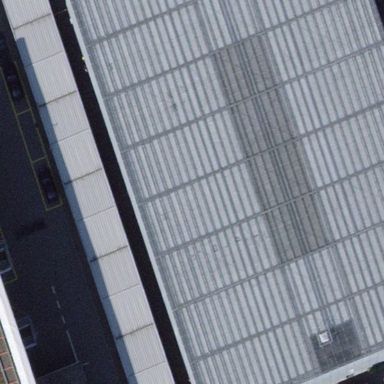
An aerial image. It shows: Multi-storey parking building with asphalt surface.